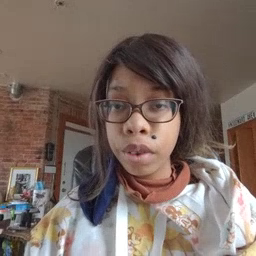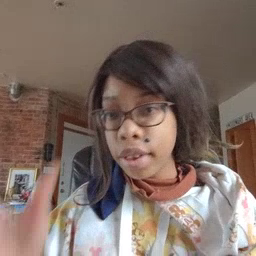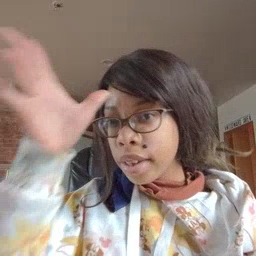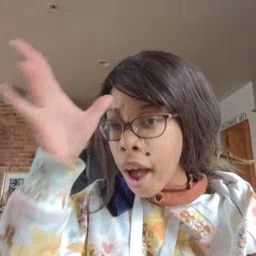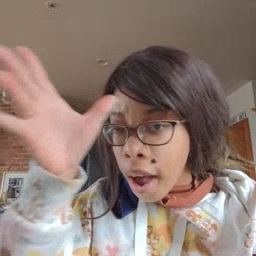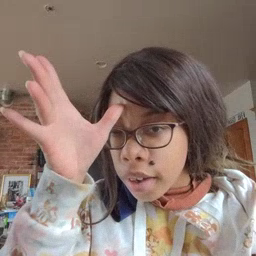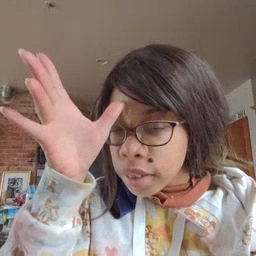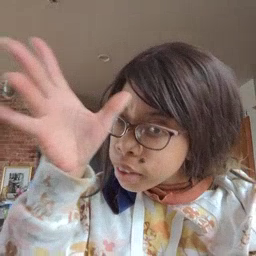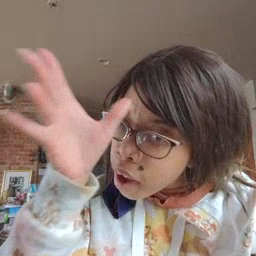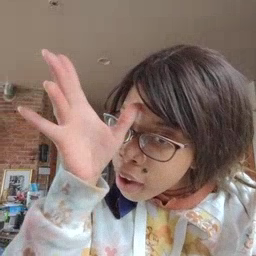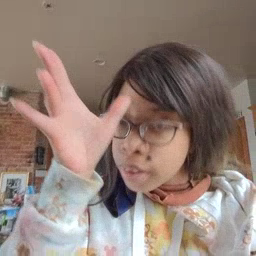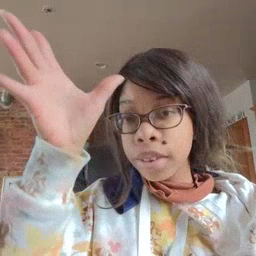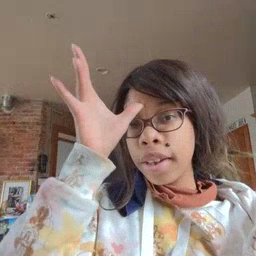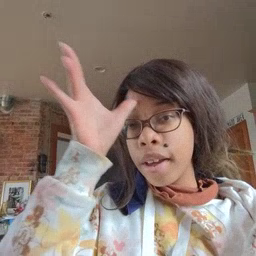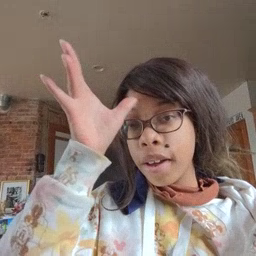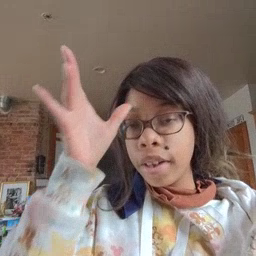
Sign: dad